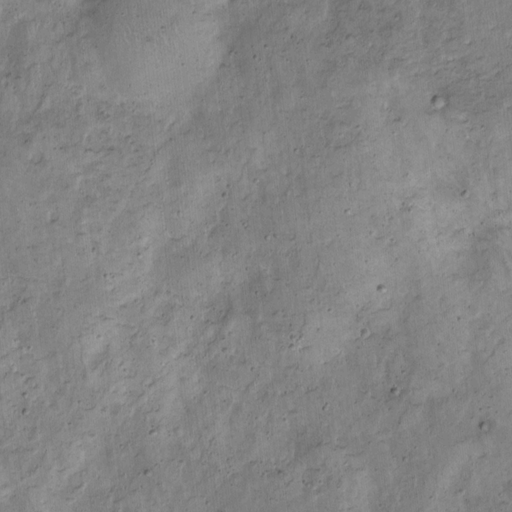
Classes present: Background, Cone